Field crop: maize
Growth stage: 2
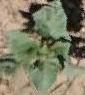
Species: datura